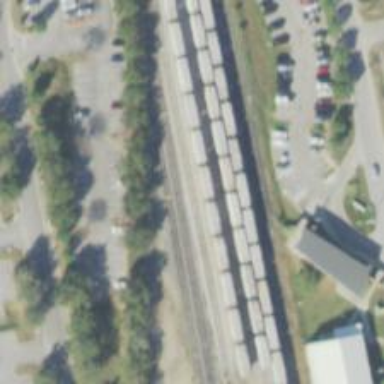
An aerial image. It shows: Rail spur service.